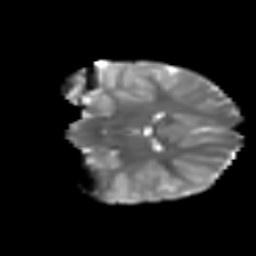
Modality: T2w
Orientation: coronal
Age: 9
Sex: female
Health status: ill
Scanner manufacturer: ge
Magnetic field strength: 3 T
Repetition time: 6.752 s
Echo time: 0.079 s